Aerial crown-view tile of a tropical tree (Barro Colorado Island, Panama), acquired 20250915:
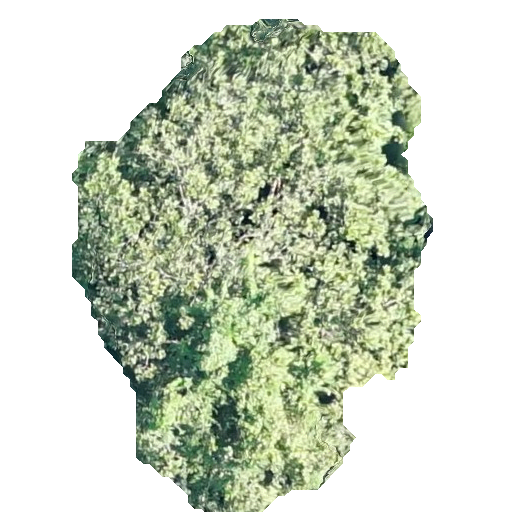
Species: Anacardium excelsum
GBIF accepted scientific name: Anacardium excelsum
Crown area: 185.218 m²